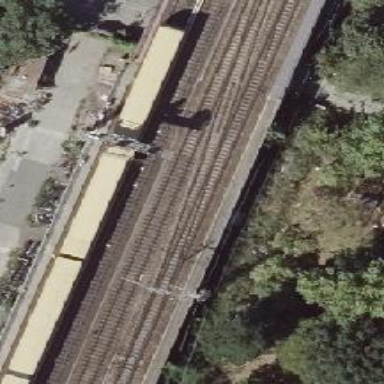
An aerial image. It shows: Railway signal.